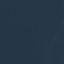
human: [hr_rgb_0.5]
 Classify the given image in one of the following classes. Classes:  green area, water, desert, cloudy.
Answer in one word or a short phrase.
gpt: water